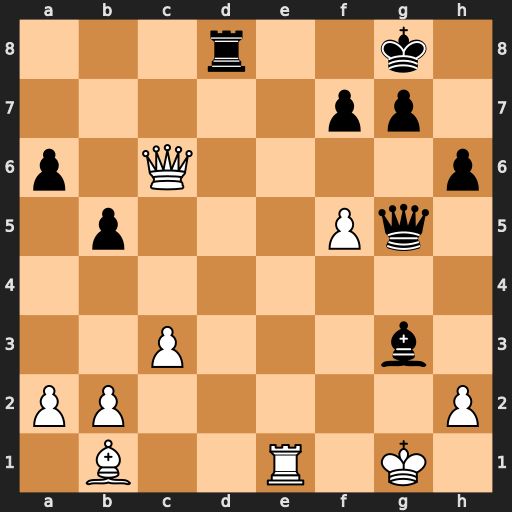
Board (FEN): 3r2k1/5pp1/p1Q4p/1p3Pq1/8/2P3b1/PP5P/1B2R1K1
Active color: w
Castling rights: -
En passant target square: -
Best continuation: Re8+ Kh7 Qg6+ fxg6 fxg6+ Qxg6 Bxg6+ Kxg6 Rxd8